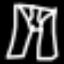
Label: pants